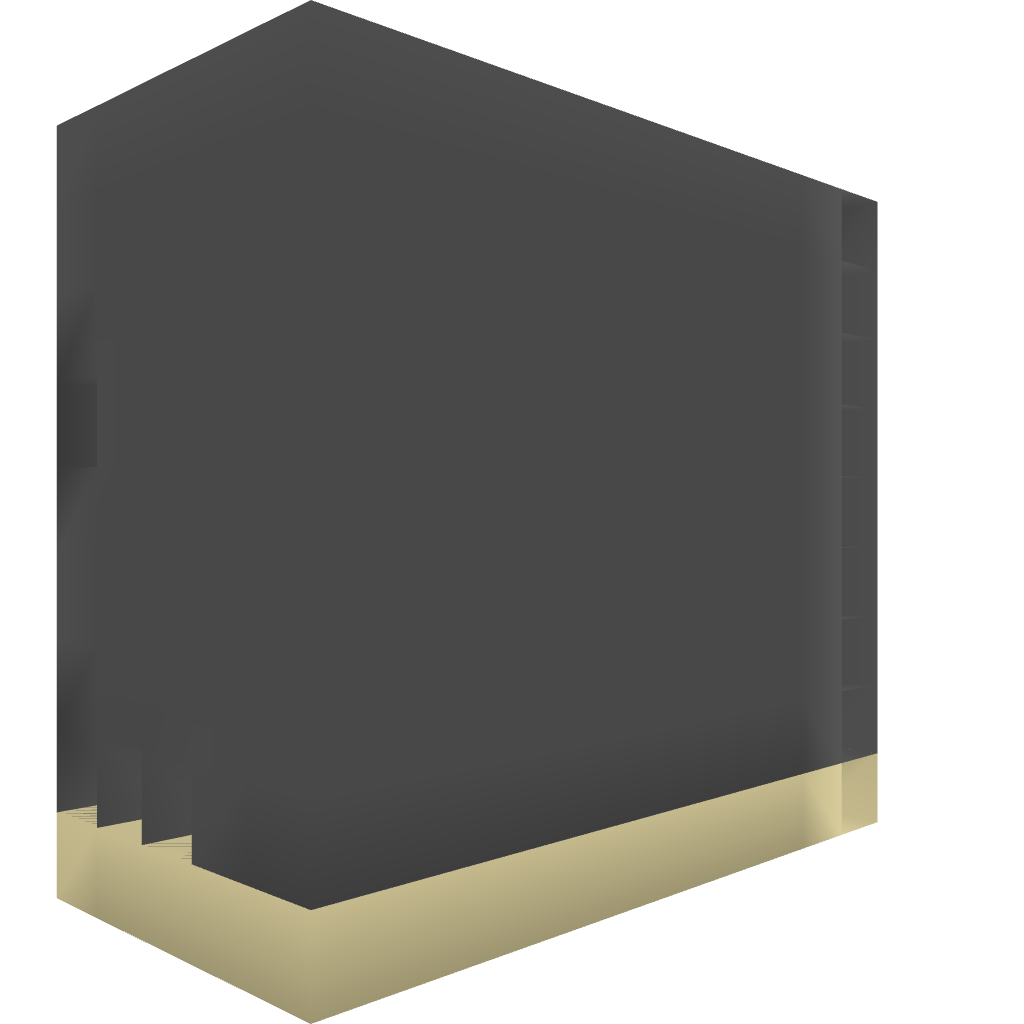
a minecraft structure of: Mob Birthday Party